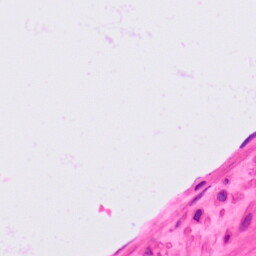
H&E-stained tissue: Lung